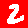
Digit: 2